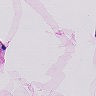
Metastatic tissue present: no